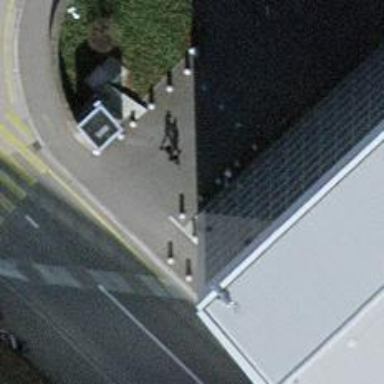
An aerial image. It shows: Bollard barrier.